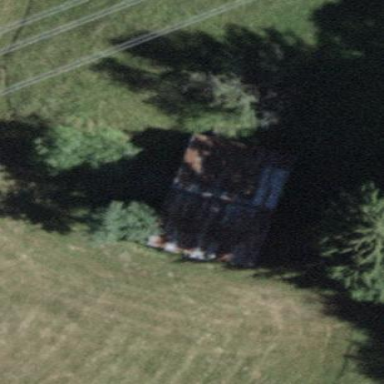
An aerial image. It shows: Rural barn.